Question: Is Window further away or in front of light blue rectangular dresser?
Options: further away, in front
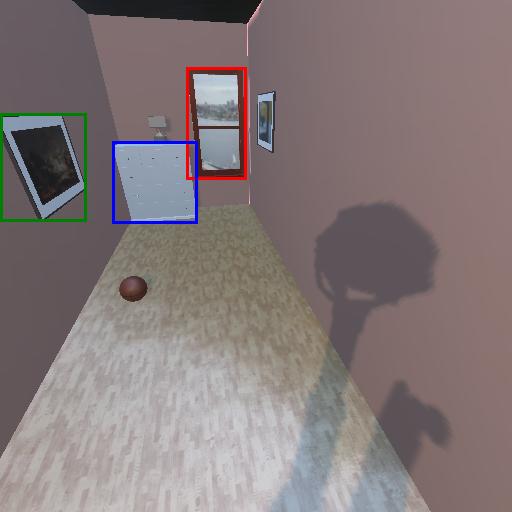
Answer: further away